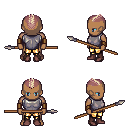
a pixel art fantasy rpg character, male body template, human, dark skin, steel chest armor, gold greaves, white blonde short mohawk hairstyle, leather bracers, maroon shoes, spear, four views (front, back, left, right), 2x2 character sprite sheet, small pixel art, hard edges, no anti-aliasing